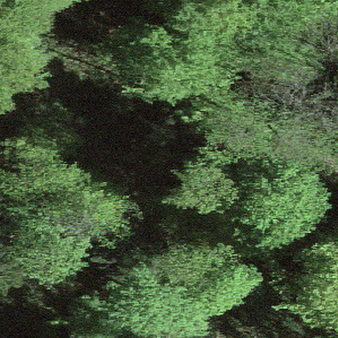
Label: other